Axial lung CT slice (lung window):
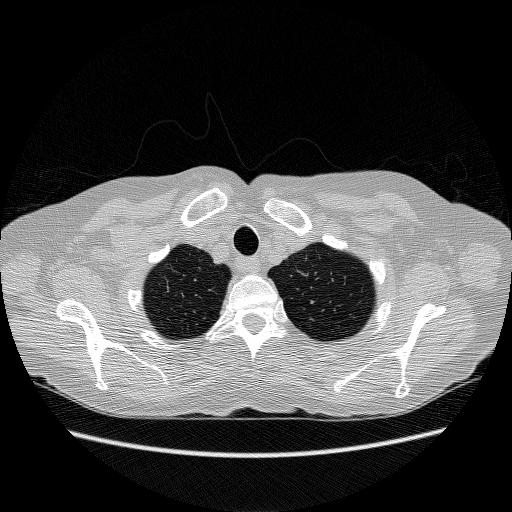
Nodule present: no